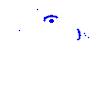
Particle: proton